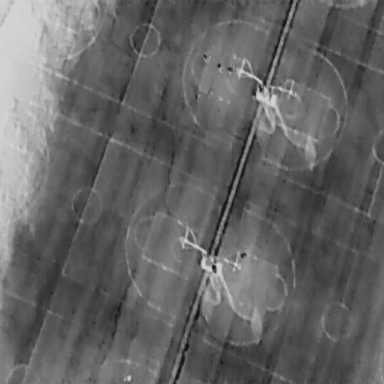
There are four People in the infrared image.